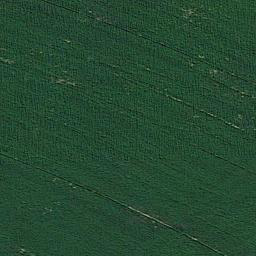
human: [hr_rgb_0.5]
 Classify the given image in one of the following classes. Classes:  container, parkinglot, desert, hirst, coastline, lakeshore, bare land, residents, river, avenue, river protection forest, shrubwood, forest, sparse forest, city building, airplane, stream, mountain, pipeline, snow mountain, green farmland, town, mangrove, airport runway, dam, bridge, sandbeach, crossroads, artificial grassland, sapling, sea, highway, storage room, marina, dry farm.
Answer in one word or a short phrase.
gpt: artificial grassland